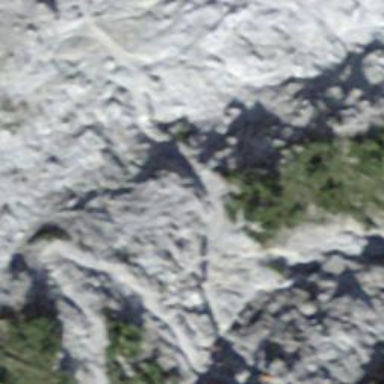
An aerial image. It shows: Path with excellent visibility for trail.